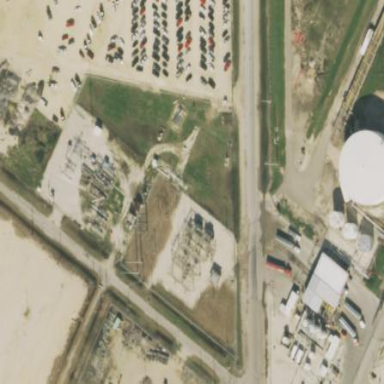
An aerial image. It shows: Distribution power substation secured by fence.